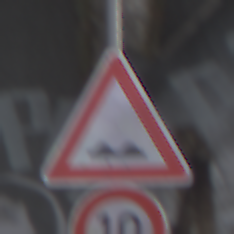
Verkehrszeichen: UnebeneFahrbahn
Zusatzzeichen unten: Geschwindigkeit10
Umgebung: Roofed, Special
Tageszeit: Midday
Wetter: Overcast
Licht: Natural
Jahreszeit: NotSpecified
Kontrast: MediumContrast